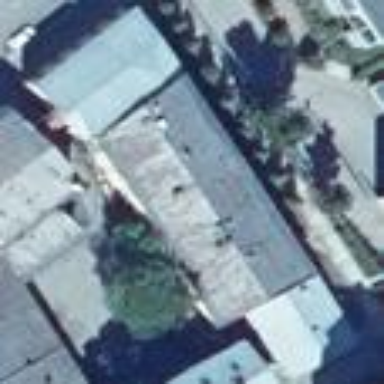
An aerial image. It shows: Commercial industrial building with gabled roof. The building is painted in yellow color.